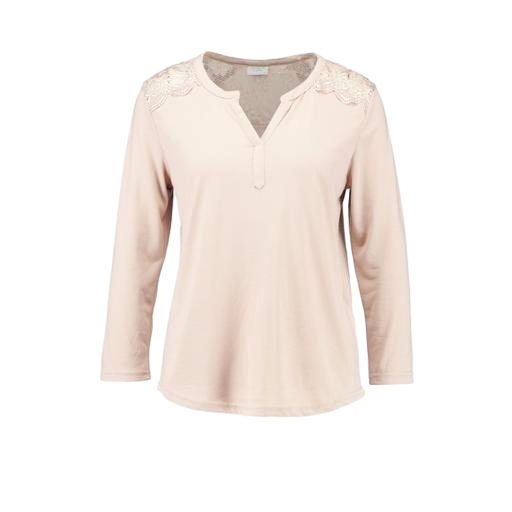
pink lace-detail shirt, pink lace-accented top, lace-yoke t-shirt, white background